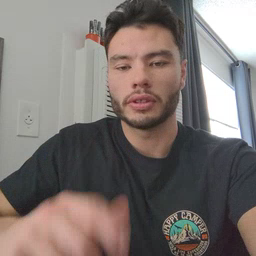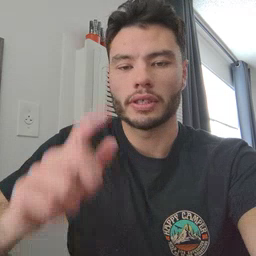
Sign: frog